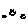
Label: smiley face